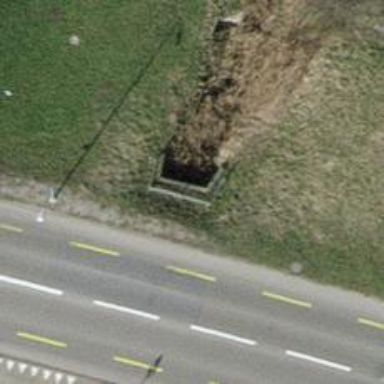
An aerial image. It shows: There is tunnel.